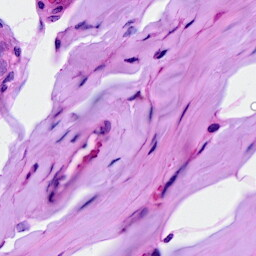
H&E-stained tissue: Breast